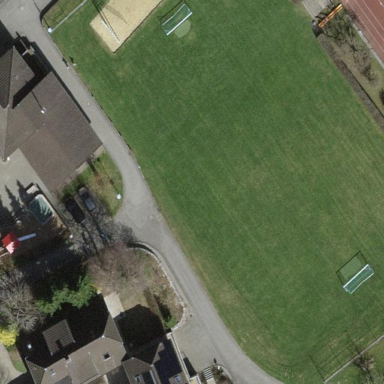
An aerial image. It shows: Soccer pitch for leisure land activities.